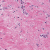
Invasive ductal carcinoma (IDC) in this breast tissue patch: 0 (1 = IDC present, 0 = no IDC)